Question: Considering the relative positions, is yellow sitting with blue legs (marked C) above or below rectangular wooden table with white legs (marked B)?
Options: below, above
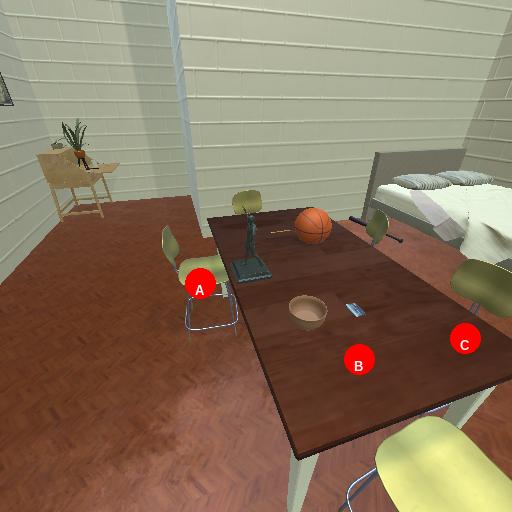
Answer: below